Question: I would like to center some div which has background image. There is problem with response of this div, because if I set width on 80% and height on 80% the bg-image is not on center. I tried everything, but the picture can't just stand on center and if the browser is smaller or bigger this is very big problem.
So if you look at the picture

I want to make this white block responsive.
There is a little of css which I've already written, but for now is non-responsive:
'''
top: 20%;
left: 30%;
display: block;
position: absolute;
background: url(images/background.png) no-repeat;
background-size: 750px 417px;
width: 750px;
height: 417px;
'''
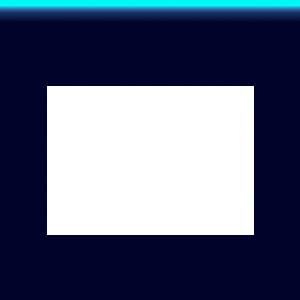
Answer: I wanted to do the same thing 2 years ago, there's the solution:
Because you want it responsive, you may use the '@media' function in CSS3. Like this:
'''
@media (max-width: 480px) {
#div {
top: 50%; /* IMPORTANT */
left: 50%; /* IMPORTANT */
display: block;
position: absolute;
background: url(images/background.png) no-repeat center center;
width: 750px;
height: 417px;
margin-top: -208.5px; /* HALF OF THE HEIGHT */
margin-left: -375px; /* HALF OF THE WIDTH */
}
}
'''
The 'max-width' you use is the maximum width of the device screen. You just copy it and change the 'width, height, margin-left and margin-top' for the image. Also, you should change the 'background' tag!
It will center the image on the page.
You can see an exemple at: <URL>. The image is totally centered even if you change the window side.
You can add 'overflow: hidden;' on the 'body' to make the page unscrollable when the resolution is too low. Like I did.
: <URL>